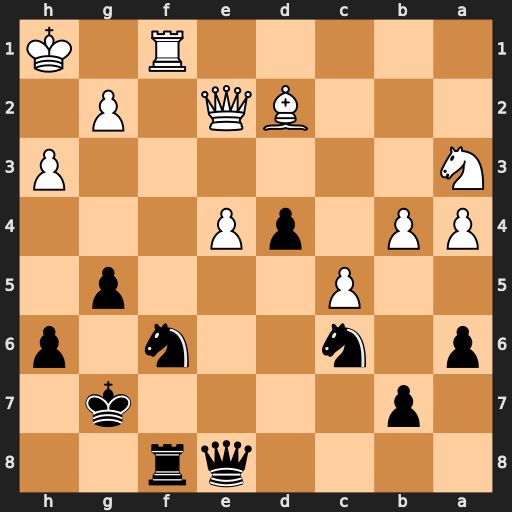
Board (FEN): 4qr2/1p4k1/p1n2n1p/2P3p1/PP1pP3/N6P/3BQ1P1/5R1K
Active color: b
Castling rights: -
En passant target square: -
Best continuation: Nxe4 Kg1 Rxf1+ Qxf1 Nxd2